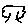
Label: tree